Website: bh-photo
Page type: store-pickup
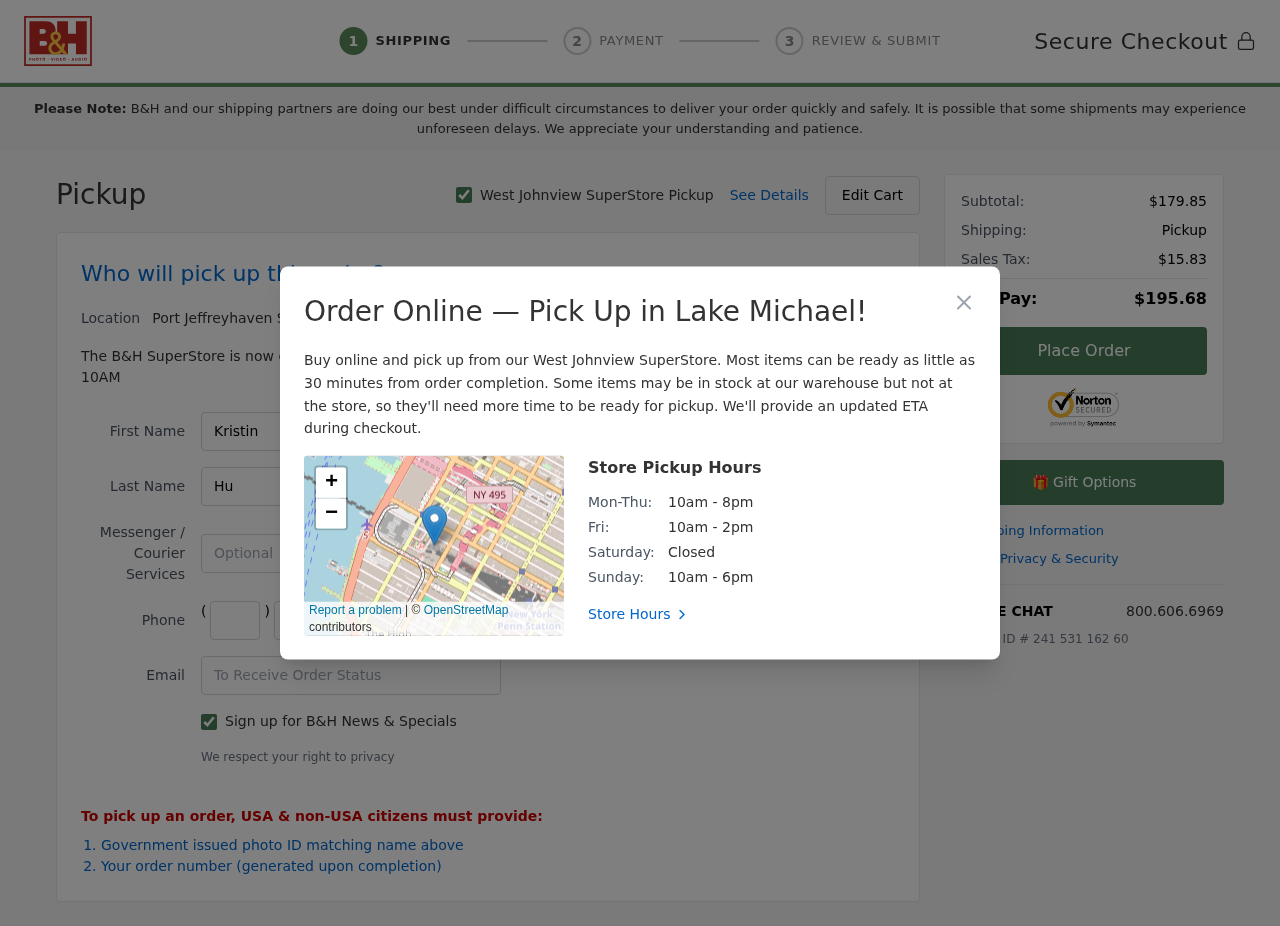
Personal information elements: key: PII_CITY
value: West Johnview
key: PII_CITY2
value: Port Jeffreyhaven
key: PII_CITY3
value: Lake Michael
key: PII_EMAIL
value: kristinhubbard@yahoo.com
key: PII_FIRSTNAME
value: Kristin
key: PII_LASTNAME
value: Hubbard
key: PII_PHONE_AREA
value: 784
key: PII_PHONE_PREFIX
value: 253
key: PII_PHONE_SUFFIX
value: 8350
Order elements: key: ORDER_SUBTOTAL
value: $179.85
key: ORDER_TAX
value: $15.83
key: ORDER_TOTAL
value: $195.68
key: ORDER_ID
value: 241 531 162 60